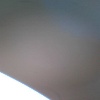
Label: space